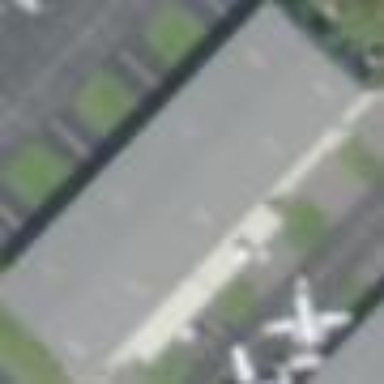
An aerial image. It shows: Building designed as airport hangar.